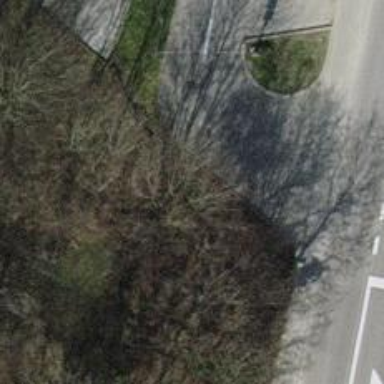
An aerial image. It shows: Asphalt parking aisle off service road.